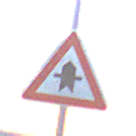
Verkehrszeichen: Vorfahrt
Umgebung: Outdoor, Nature
Tageszeit: SunriseSunset
Wetter: PartlyCloudy
Licht: Natural
Jahreszeit: NotSpecified
Kontrast: LowContrast